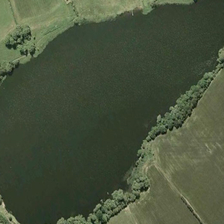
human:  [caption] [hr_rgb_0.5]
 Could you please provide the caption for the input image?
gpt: some green trees and farmlands are around an irregular pond .

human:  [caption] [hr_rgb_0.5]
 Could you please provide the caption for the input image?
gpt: some green trees and farmlands are around an irregular pond .

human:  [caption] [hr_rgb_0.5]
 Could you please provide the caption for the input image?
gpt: some green trees and farmlands are around an irregular pond .

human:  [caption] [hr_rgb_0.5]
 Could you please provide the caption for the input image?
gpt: some green trees and farmlands are around an irregular pond .

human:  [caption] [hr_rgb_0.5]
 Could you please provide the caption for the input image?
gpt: some green trees and farmlands are around an irregular pond .